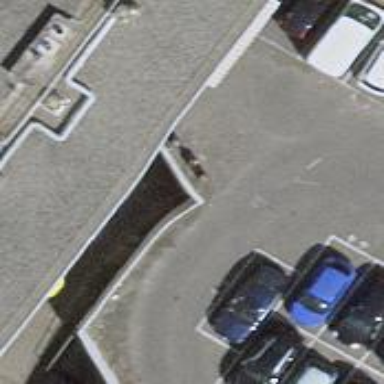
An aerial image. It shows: Driveway tunnel.